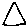
Label: triangle